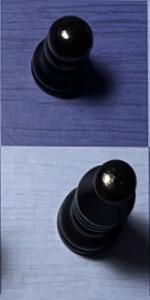
Label: Bishop_Black